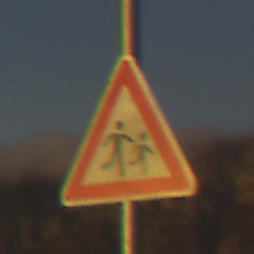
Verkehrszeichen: KinderLinks
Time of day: SunriseSunset
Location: Outdoor (RoadRail)
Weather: PartlyCloudy
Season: NotSpecified
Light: Natural